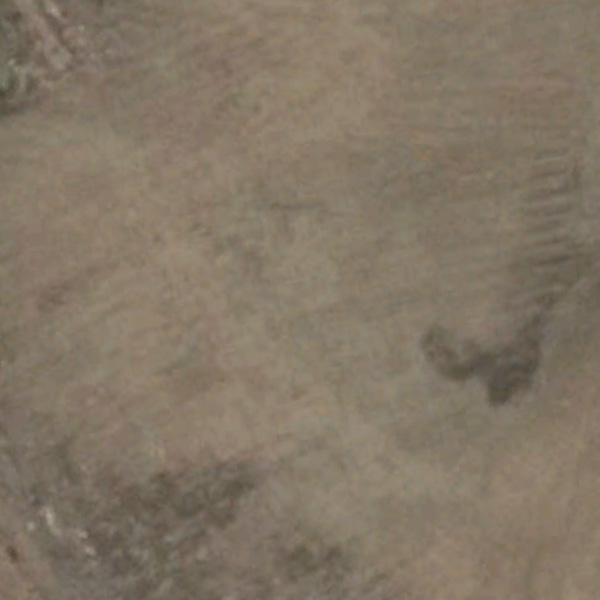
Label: BareLand